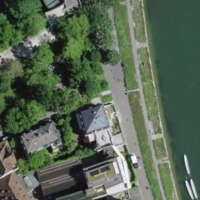
EUNIS habitat code: 53
Species observed at this site:
Corvus corone
Stuckenia pectinata
Motacilla cinerea
Campanula rapunculus
Salvia pratensis
Chroicocephalus ridibundus
Celtis occidentalis
Phalacrocorax carbo
Cygnus olor
Columba livia
Daucus carota